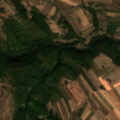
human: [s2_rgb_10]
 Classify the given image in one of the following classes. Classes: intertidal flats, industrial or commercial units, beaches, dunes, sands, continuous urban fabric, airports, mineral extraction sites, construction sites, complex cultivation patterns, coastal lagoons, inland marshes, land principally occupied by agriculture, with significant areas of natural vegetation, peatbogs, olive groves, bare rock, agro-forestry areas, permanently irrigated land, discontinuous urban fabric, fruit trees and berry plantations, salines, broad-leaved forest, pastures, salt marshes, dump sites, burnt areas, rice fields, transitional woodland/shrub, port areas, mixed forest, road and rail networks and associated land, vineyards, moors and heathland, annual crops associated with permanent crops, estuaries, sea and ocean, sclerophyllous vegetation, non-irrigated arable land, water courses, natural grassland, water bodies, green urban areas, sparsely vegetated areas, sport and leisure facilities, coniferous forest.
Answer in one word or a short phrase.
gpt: complex cultivation patterns, land principally occupied by agriculture, with significant areas of natural vegetation, broad-leaved forest